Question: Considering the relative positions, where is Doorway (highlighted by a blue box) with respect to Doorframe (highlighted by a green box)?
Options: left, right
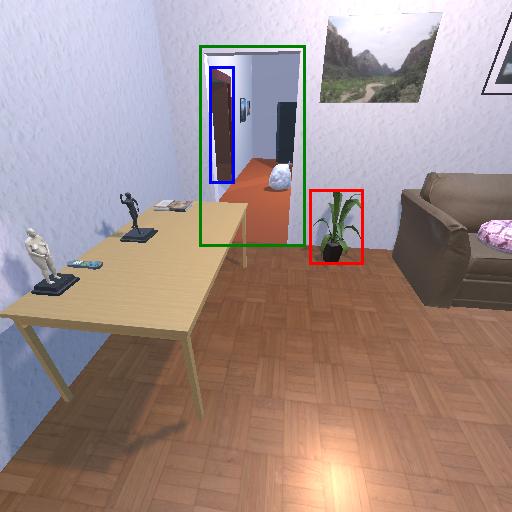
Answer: left